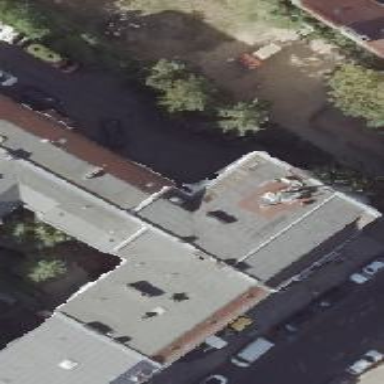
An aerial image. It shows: Building with LightSlateGray roof.